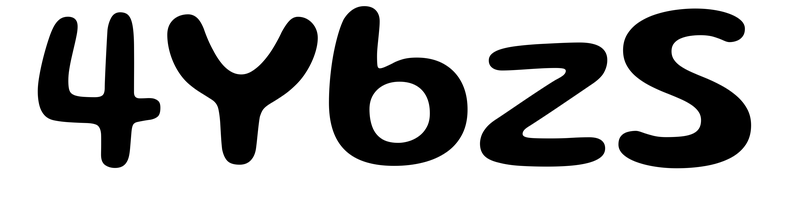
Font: Gluten_Medium